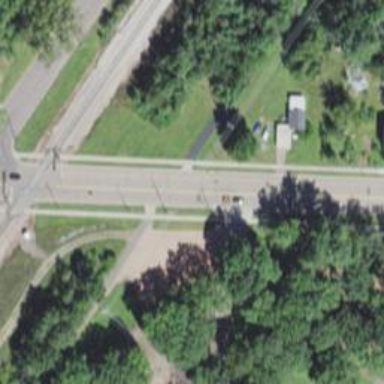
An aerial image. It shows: Marked road crossing.